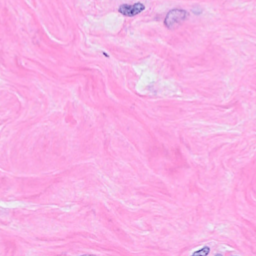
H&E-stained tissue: Breast